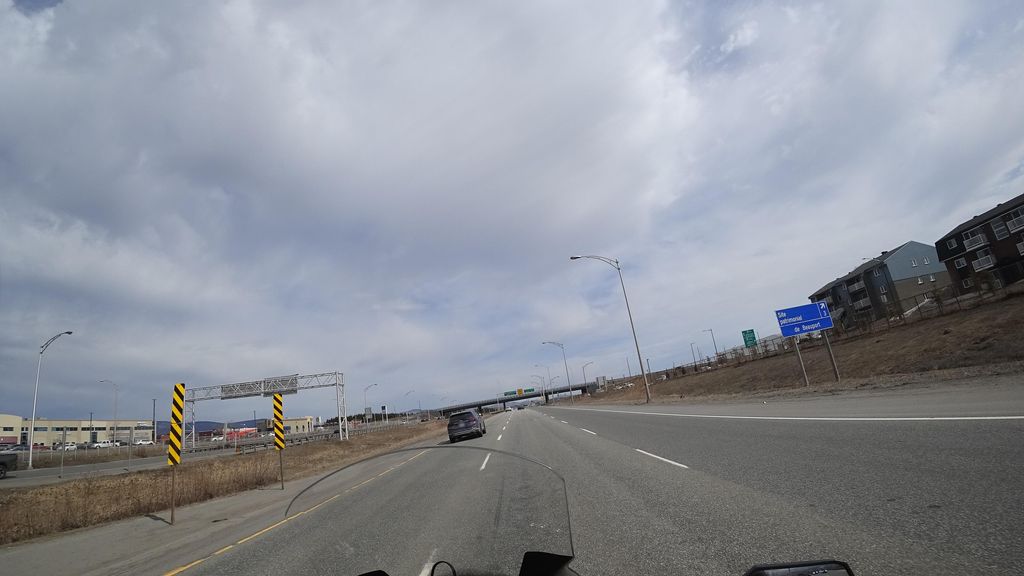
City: quebec_city